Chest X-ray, PA view. Patient: 25 years old, sex F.
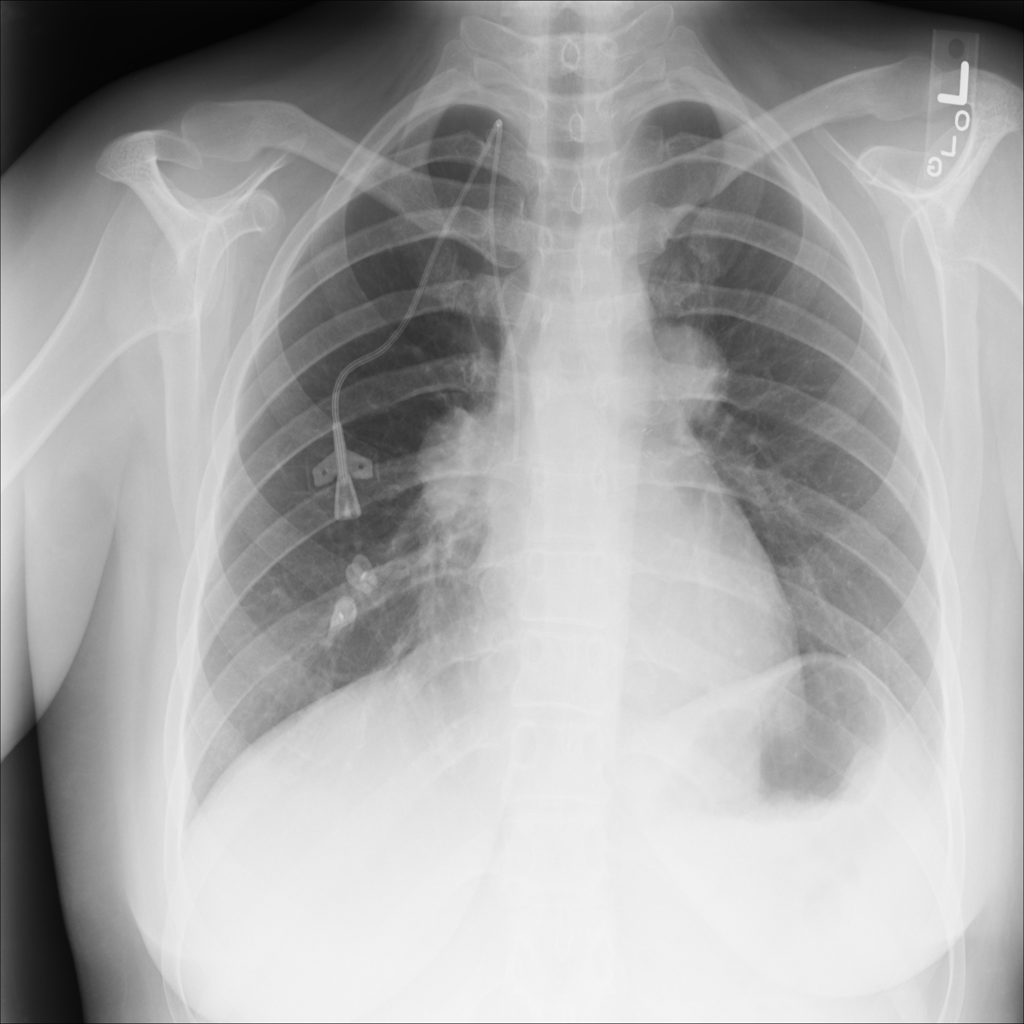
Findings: Mass